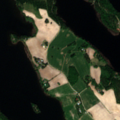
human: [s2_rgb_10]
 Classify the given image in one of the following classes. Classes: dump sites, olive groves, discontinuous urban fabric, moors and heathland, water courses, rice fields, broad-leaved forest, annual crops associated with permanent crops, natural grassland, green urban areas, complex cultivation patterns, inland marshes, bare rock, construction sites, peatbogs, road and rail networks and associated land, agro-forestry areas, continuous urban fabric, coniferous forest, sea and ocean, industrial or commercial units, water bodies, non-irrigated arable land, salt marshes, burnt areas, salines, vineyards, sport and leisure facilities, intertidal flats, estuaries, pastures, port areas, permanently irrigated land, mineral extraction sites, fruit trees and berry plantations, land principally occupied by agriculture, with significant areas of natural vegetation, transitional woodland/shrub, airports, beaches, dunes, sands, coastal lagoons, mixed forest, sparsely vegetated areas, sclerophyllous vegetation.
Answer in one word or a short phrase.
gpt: land principally occupied by agriculture, with significant areas of natural vegetation, mixed forest, water bodies